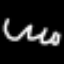
Label: squiggle